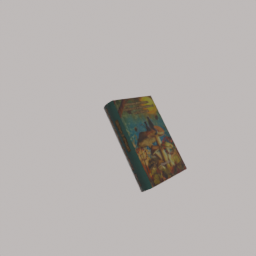
Label: tools